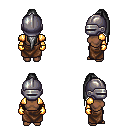
a pixel art fantasy rpg character, female body template, human, dark skin, gold arm armor, robe skirt, gray extra-long topknot hairstyle, metal helm, gold gloves, four views (front, back, left, right), 2x2 character sprite sheet, small pixel art, hard edges, no anti-aliasing